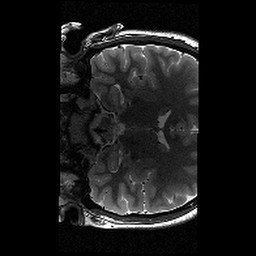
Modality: T2w
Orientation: coronal
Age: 12
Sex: female
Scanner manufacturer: siemens
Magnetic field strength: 3 T
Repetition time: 9.23 s
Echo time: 0.067 s